Field crop: tomato
Growth stage: 1
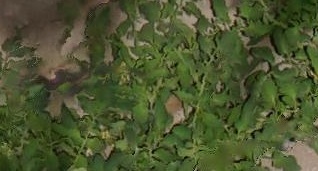
Species: tomato